Question: im using drupal to do a theme but i think this applies to any css/html using html.
im basically going into firebug and copying the CSS PATH of an item i want to stylize.. but the CSS is MASSIVELY long.. i'm not sure if this is the right way of going about things here.
here's an image to show what i mean..

im just not sure how long the CSS should be. should i jsut be copying the last part of the firebug CSS?
<URL>
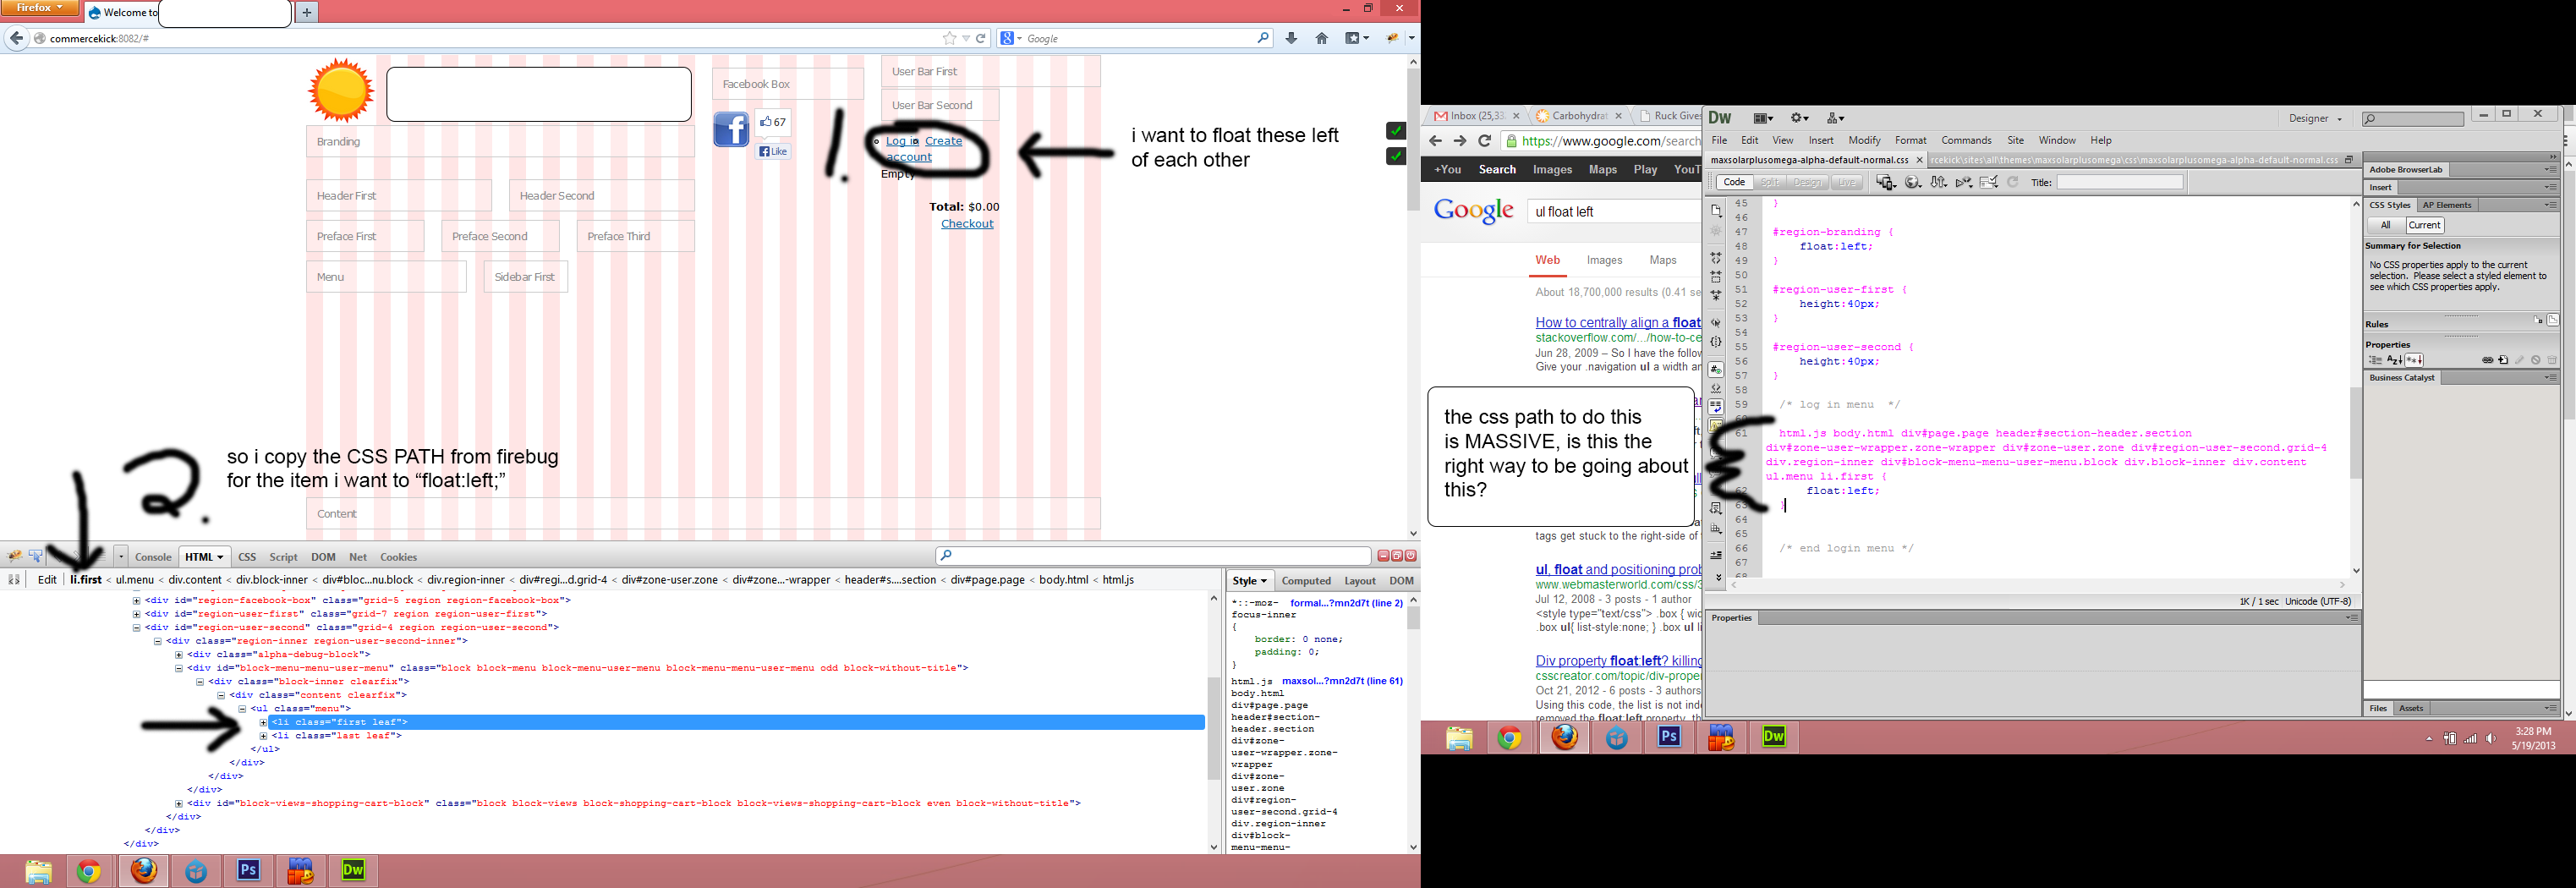
Answer: Firebug will take the long path to the element you need. You have this in your code :
'''
<ul class="menu">
<li class="first leaf">...</li>
<li class="last leaf">...</li>
</ul>
'''
This might solve your problem :
'''
.menu li {
float: left;
}
'''